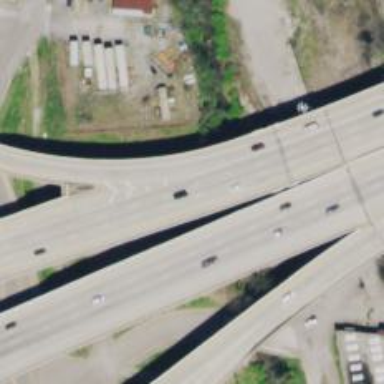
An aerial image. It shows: Motorway bridge.